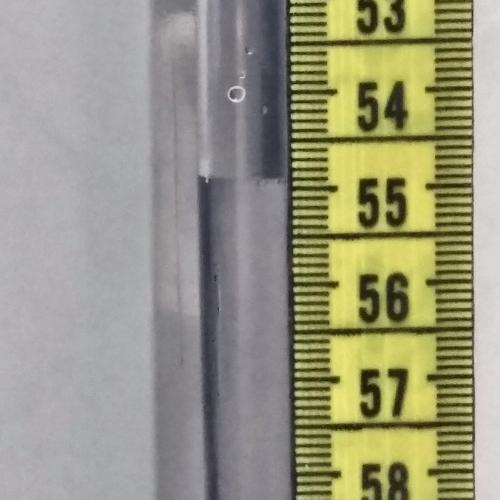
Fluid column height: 54.9 cm